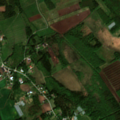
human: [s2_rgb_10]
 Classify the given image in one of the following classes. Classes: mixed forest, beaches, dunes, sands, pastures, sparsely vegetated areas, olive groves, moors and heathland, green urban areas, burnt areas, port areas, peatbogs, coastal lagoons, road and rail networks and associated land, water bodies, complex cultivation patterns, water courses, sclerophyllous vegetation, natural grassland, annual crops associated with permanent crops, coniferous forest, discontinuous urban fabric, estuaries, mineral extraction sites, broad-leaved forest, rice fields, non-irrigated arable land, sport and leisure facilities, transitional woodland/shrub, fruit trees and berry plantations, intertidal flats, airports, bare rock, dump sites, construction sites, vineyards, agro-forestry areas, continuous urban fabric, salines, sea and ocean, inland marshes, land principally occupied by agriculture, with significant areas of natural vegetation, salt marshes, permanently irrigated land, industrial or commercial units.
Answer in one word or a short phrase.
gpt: non-irrigated arable land, land principally occupied by agriculture, with significant areas of natural vegetation, mixed forest